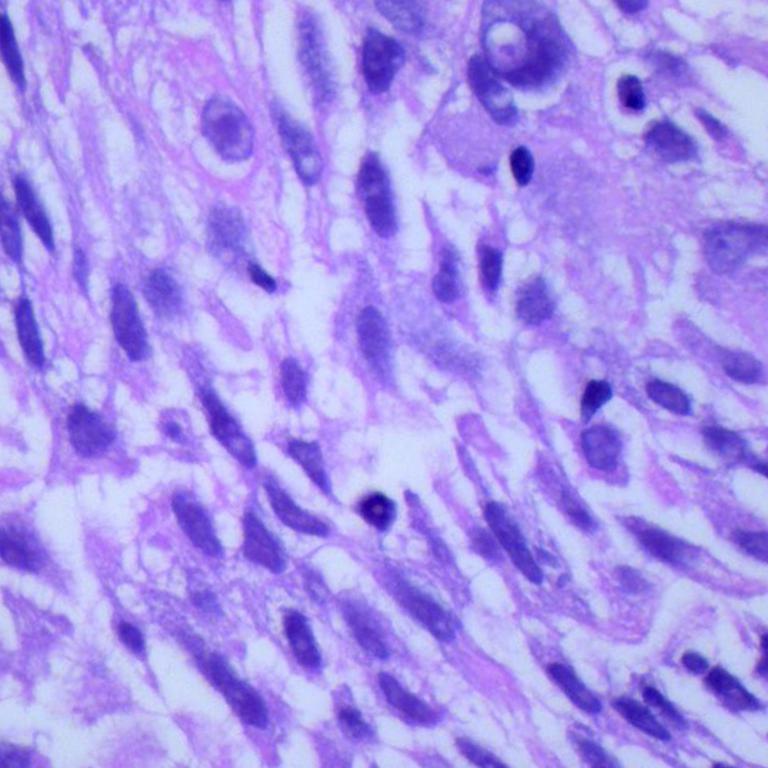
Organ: lung
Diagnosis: squamous carcinomas